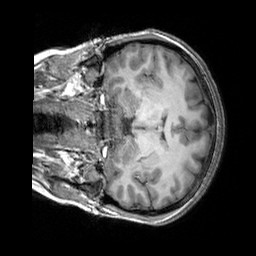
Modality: T1w
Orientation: coronal
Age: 23
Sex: female
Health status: healthy
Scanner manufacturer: siemens
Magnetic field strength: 3 T
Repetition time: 2.3 s
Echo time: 0.00303 s